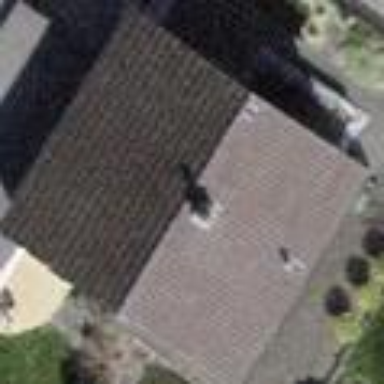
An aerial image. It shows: Building with tile roof.